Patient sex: F
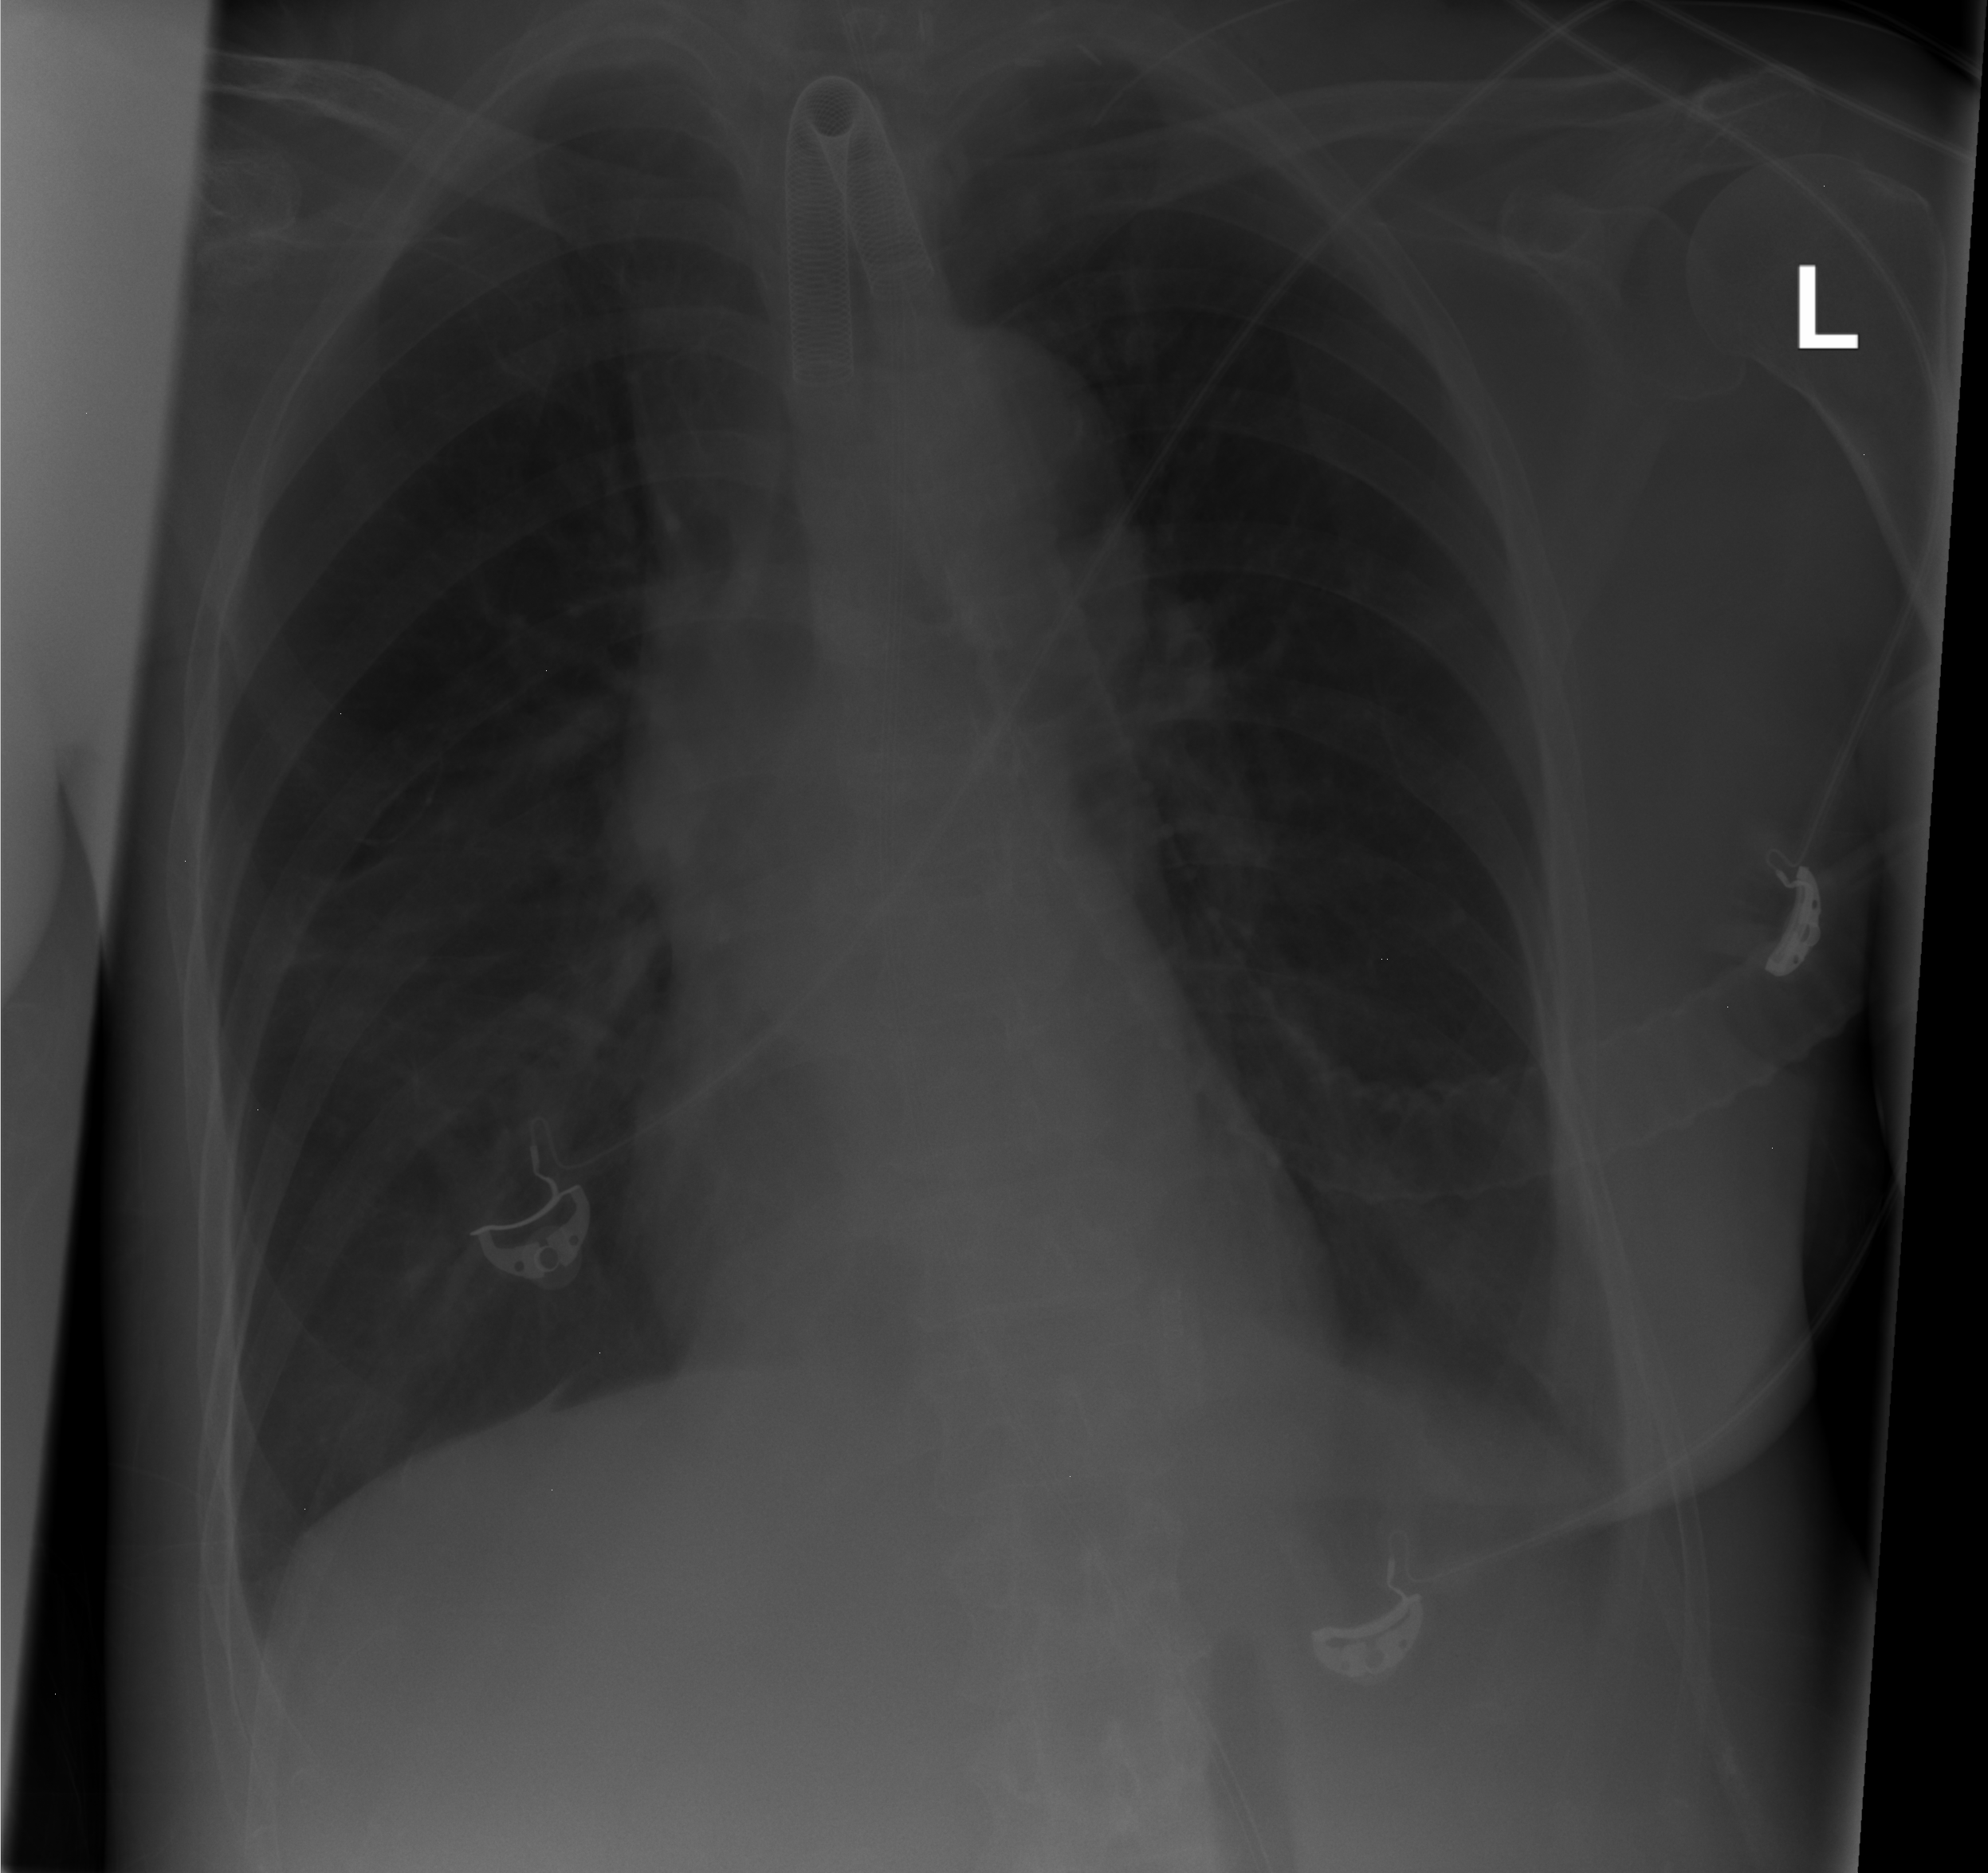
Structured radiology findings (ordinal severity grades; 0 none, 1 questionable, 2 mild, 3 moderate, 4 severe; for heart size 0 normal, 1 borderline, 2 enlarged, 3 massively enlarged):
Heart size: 0
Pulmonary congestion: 0
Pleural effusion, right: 0
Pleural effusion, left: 0
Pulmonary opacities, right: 0
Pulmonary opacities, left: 0
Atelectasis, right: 2
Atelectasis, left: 0